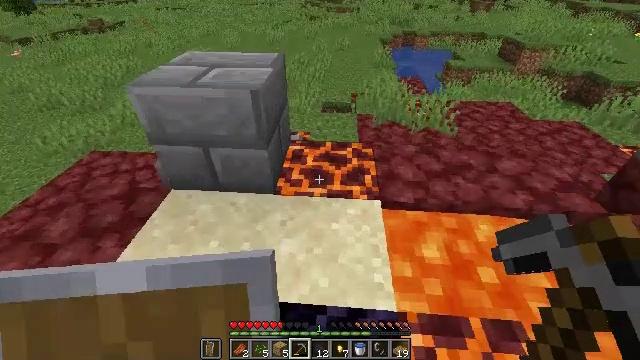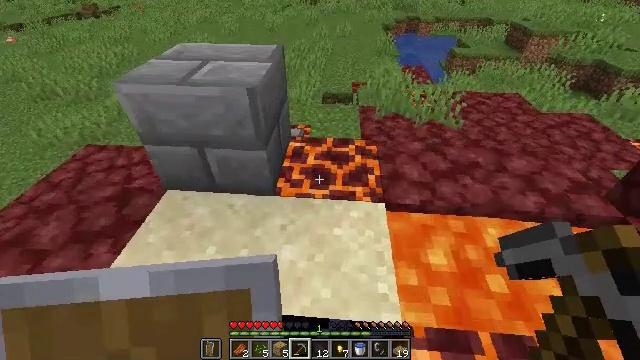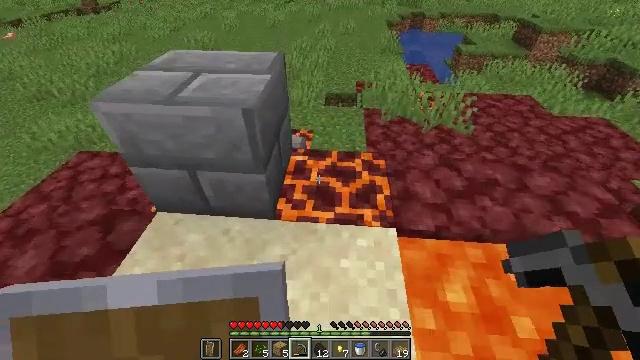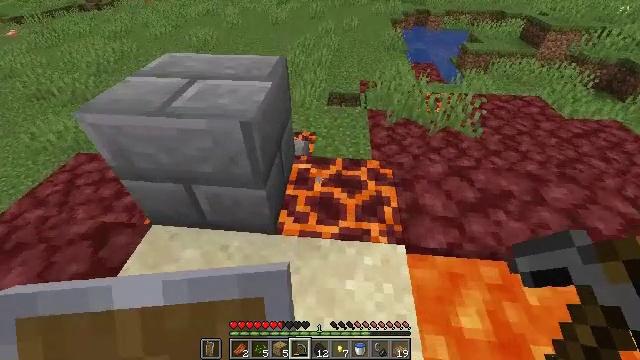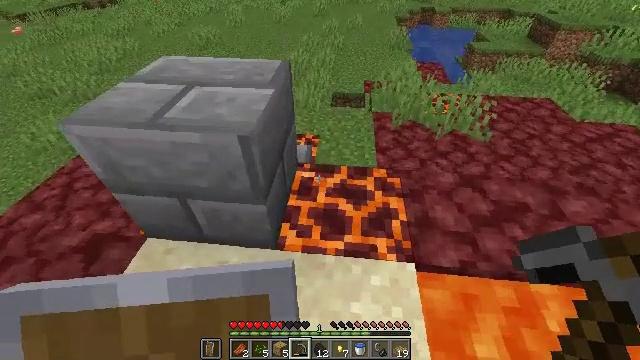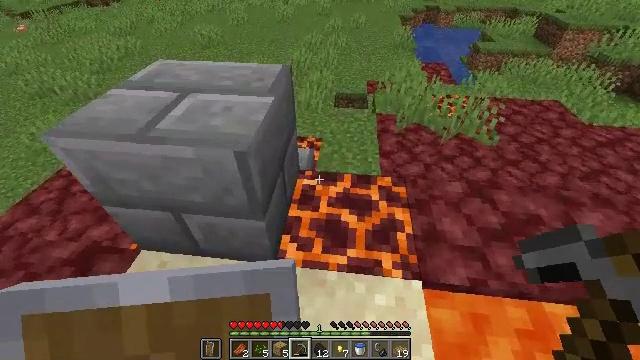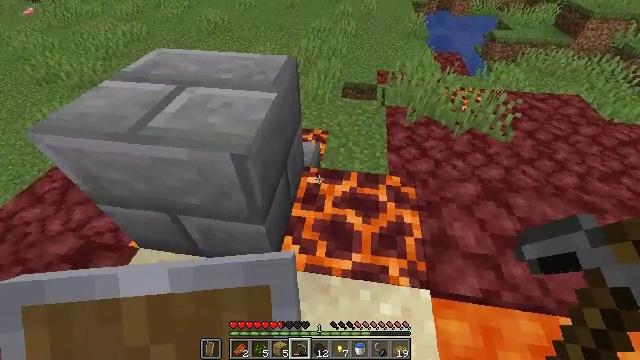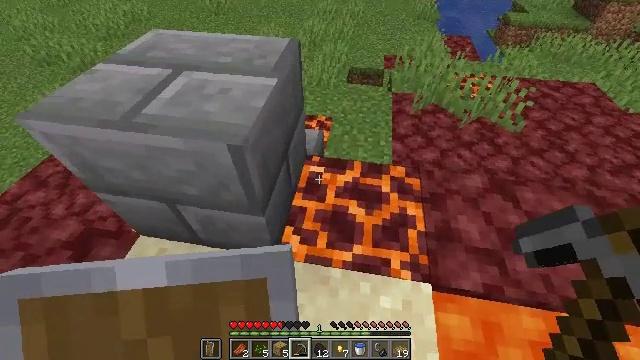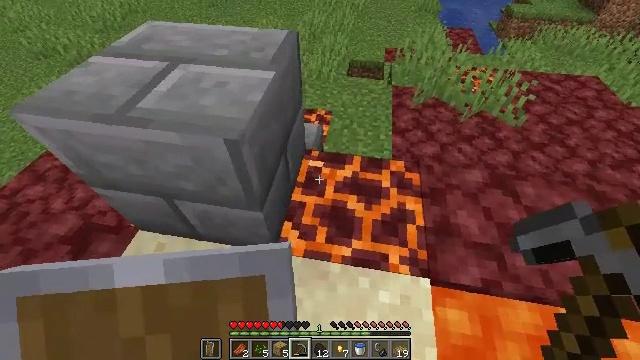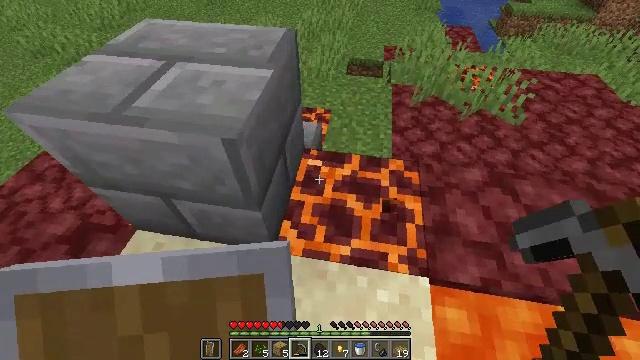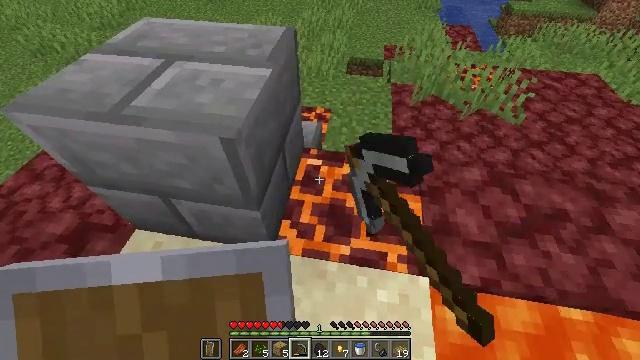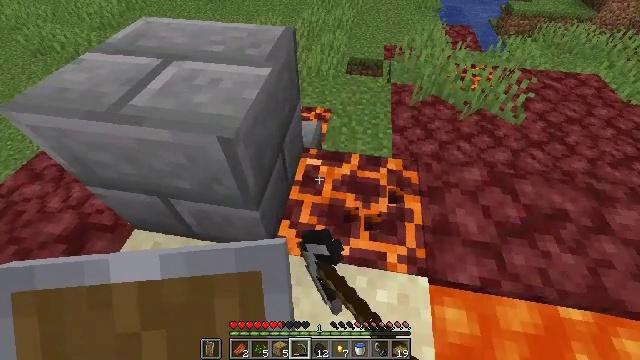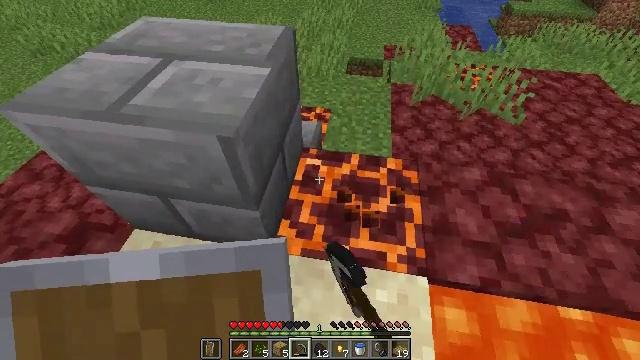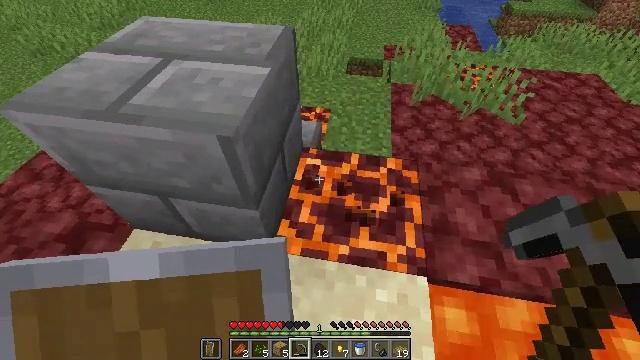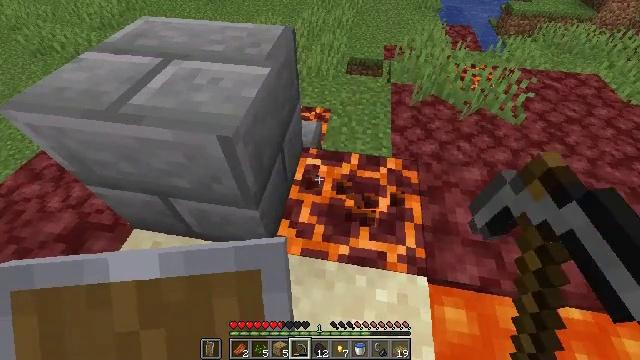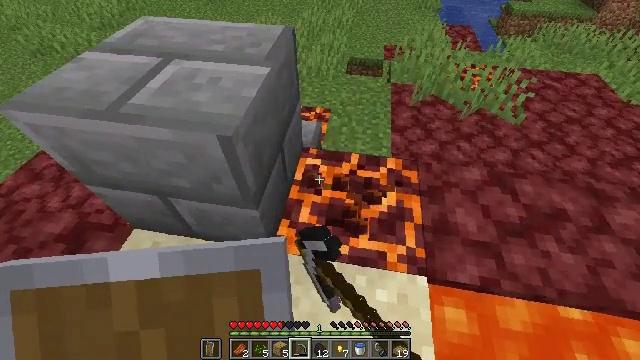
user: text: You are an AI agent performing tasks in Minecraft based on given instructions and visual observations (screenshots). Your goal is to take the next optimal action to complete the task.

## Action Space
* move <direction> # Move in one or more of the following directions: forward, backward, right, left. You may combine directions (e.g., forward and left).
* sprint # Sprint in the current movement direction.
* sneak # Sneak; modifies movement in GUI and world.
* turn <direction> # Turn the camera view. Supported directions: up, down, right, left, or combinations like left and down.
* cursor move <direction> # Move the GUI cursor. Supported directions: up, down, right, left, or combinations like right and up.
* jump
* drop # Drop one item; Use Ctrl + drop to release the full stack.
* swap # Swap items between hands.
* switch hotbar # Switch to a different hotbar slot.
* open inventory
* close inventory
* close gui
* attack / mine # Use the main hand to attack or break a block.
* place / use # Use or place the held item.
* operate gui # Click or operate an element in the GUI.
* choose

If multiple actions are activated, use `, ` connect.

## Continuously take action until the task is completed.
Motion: motion action
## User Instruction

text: Retrieve a magma block for building or traps.
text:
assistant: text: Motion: move forward, turn down
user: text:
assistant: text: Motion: move forward
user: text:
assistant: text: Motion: move forward
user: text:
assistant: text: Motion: move forward
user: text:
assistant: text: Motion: no_op
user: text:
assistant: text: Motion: turn left and down
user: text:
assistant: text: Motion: turn left and down
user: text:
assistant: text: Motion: turn down
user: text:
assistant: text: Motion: attack / mine
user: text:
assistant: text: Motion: attack / mine
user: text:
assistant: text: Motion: attack / mine
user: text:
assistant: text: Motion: attack / mine
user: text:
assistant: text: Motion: attack / mine
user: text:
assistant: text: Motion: attack / mine
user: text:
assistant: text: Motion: attack / mine
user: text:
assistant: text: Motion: attack / mine
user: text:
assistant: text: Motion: attack / mine
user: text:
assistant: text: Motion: turn right and down, attack / mine
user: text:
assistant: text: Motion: turn right and down, attack / mine
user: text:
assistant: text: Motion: turn right and down, attack / mine
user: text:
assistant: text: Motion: attack / mine
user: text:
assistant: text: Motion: attack / mine